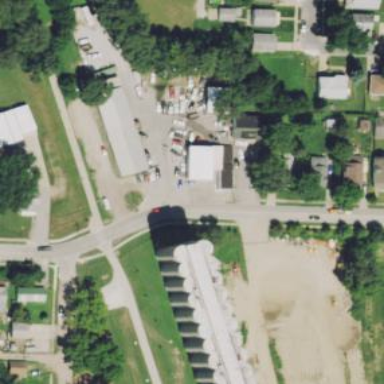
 typically used for storing grain or other materials."